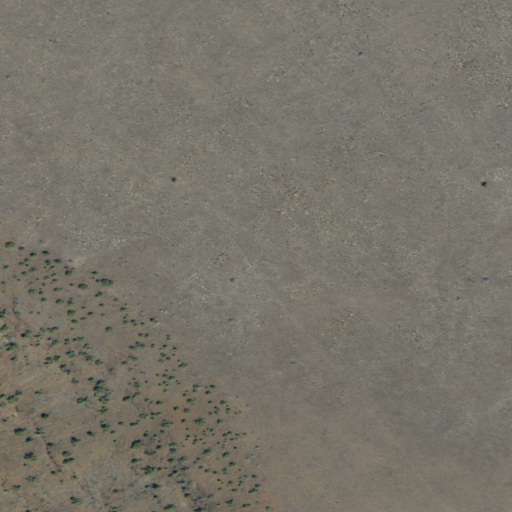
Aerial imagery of ridge(s) in Oregon named Sutton Mountain containing grassland and shrub